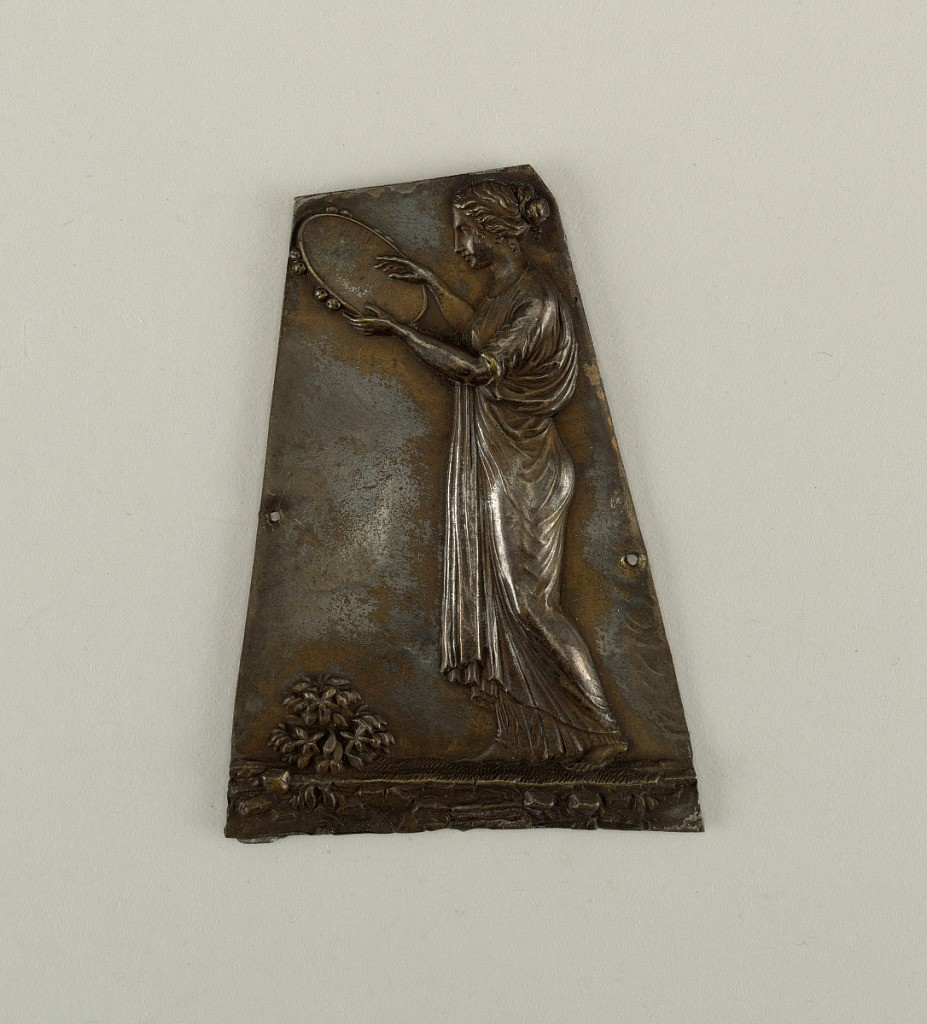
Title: Mount
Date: early 19th century
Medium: Silvered brass
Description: Irregular polygon. Draped female figure, stnading in profile facing left, with tambourine.